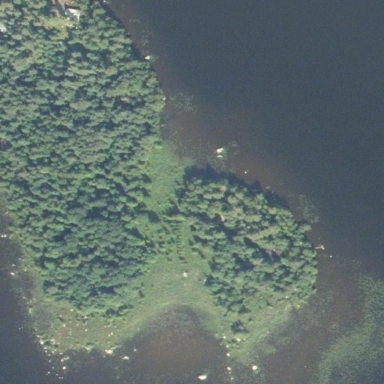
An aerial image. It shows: Islet.